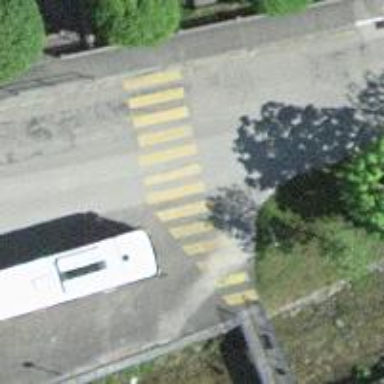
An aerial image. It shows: Marked crossing with zebra stripes on the road.